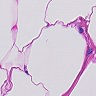
Metastatic tissue present: no